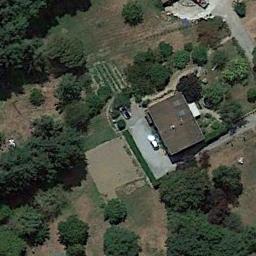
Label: sparse_residential